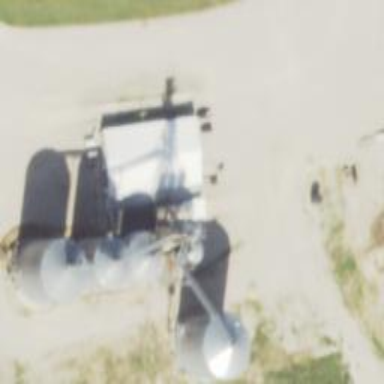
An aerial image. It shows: Silo.